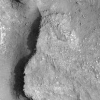
Atmospheric dust classification: not_dusty